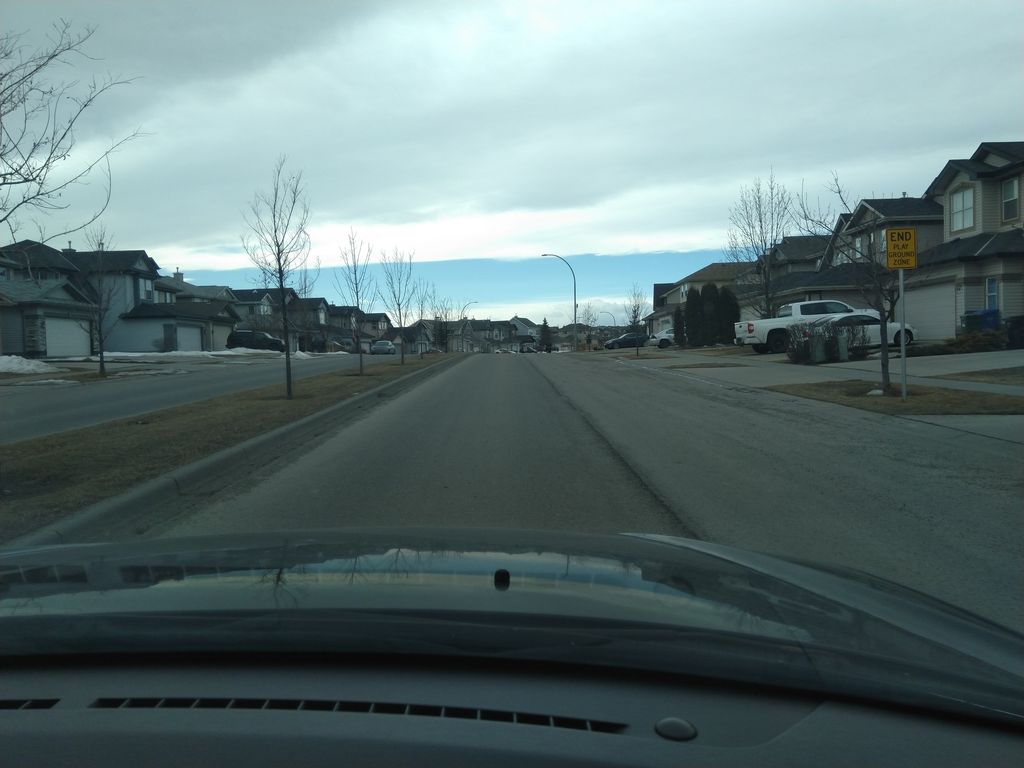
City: calgary